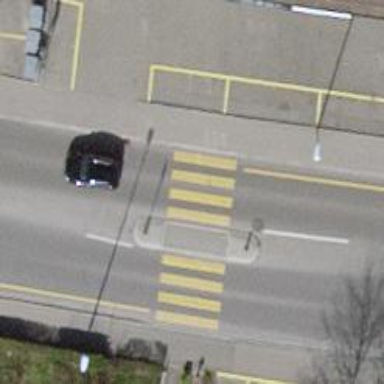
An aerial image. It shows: Secondary road with separate asphalt sidewalks.